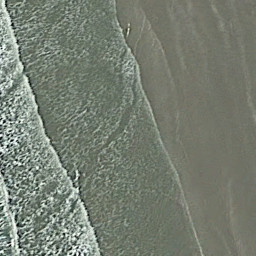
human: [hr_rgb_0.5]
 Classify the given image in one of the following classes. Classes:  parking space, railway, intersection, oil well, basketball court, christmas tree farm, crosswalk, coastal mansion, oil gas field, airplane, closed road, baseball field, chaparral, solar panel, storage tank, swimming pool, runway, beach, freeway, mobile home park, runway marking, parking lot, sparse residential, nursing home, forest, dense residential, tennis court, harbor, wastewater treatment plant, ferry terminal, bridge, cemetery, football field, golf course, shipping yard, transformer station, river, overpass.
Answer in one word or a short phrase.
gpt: beach